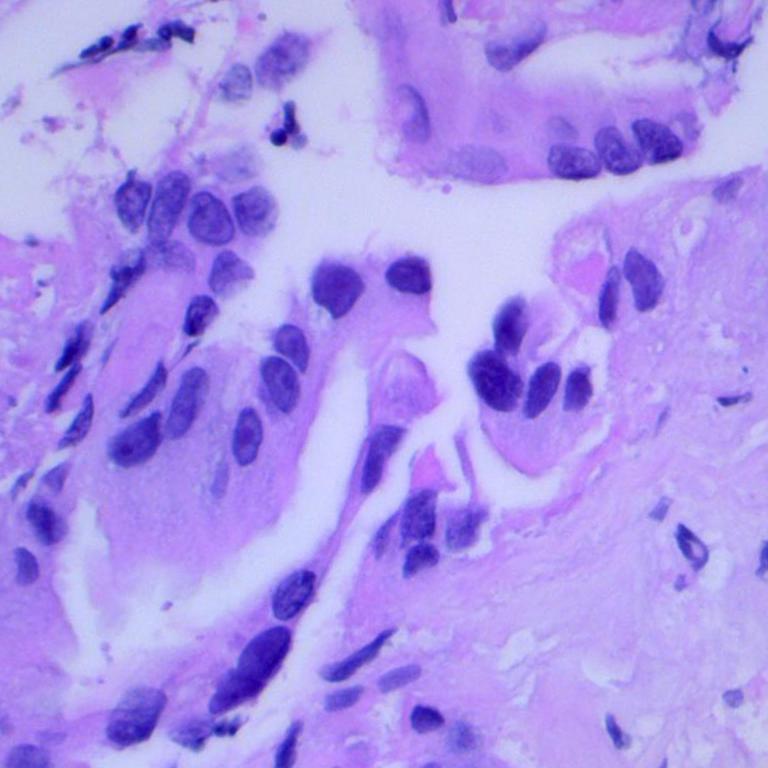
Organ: lung
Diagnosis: adenocarcinomas